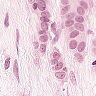
Metastatic tissue present: yes